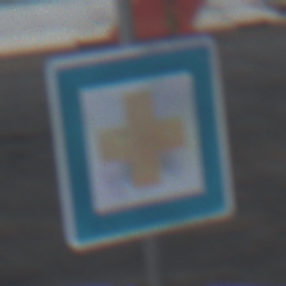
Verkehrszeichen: ErsteHilfe
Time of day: MorningAfternoon
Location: Outdoor (RoadRail)
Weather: PartlyCloudy
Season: NotSpecified
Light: Natural